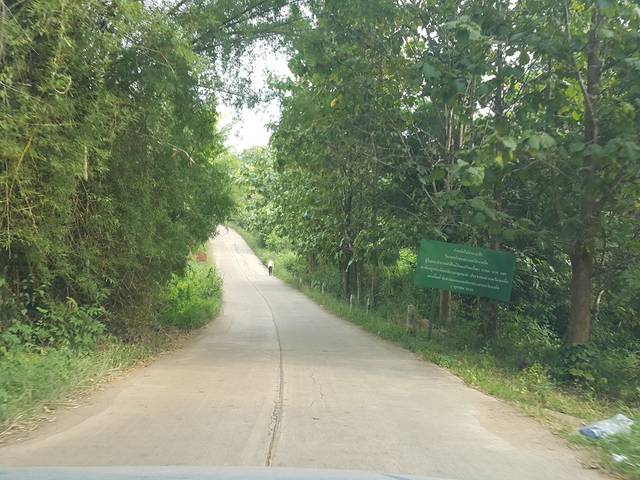
Region: Thailand
Coordinates: 19.367, 98.45